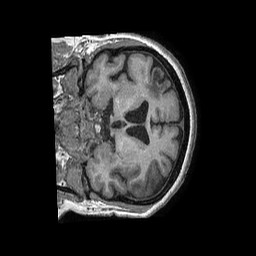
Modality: T1w
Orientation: coronal
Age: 52
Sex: female
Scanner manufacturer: philips
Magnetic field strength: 1.5 T
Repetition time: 0.007669 s
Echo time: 0.00349 s